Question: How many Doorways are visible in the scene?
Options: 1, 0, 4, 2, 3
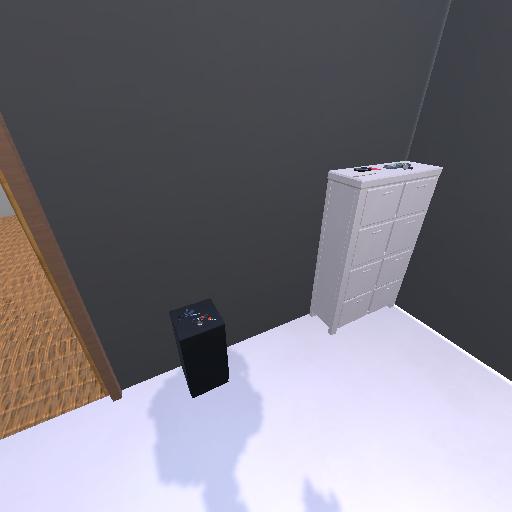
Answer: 1